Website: crate-barrel
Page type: delivery-shipping
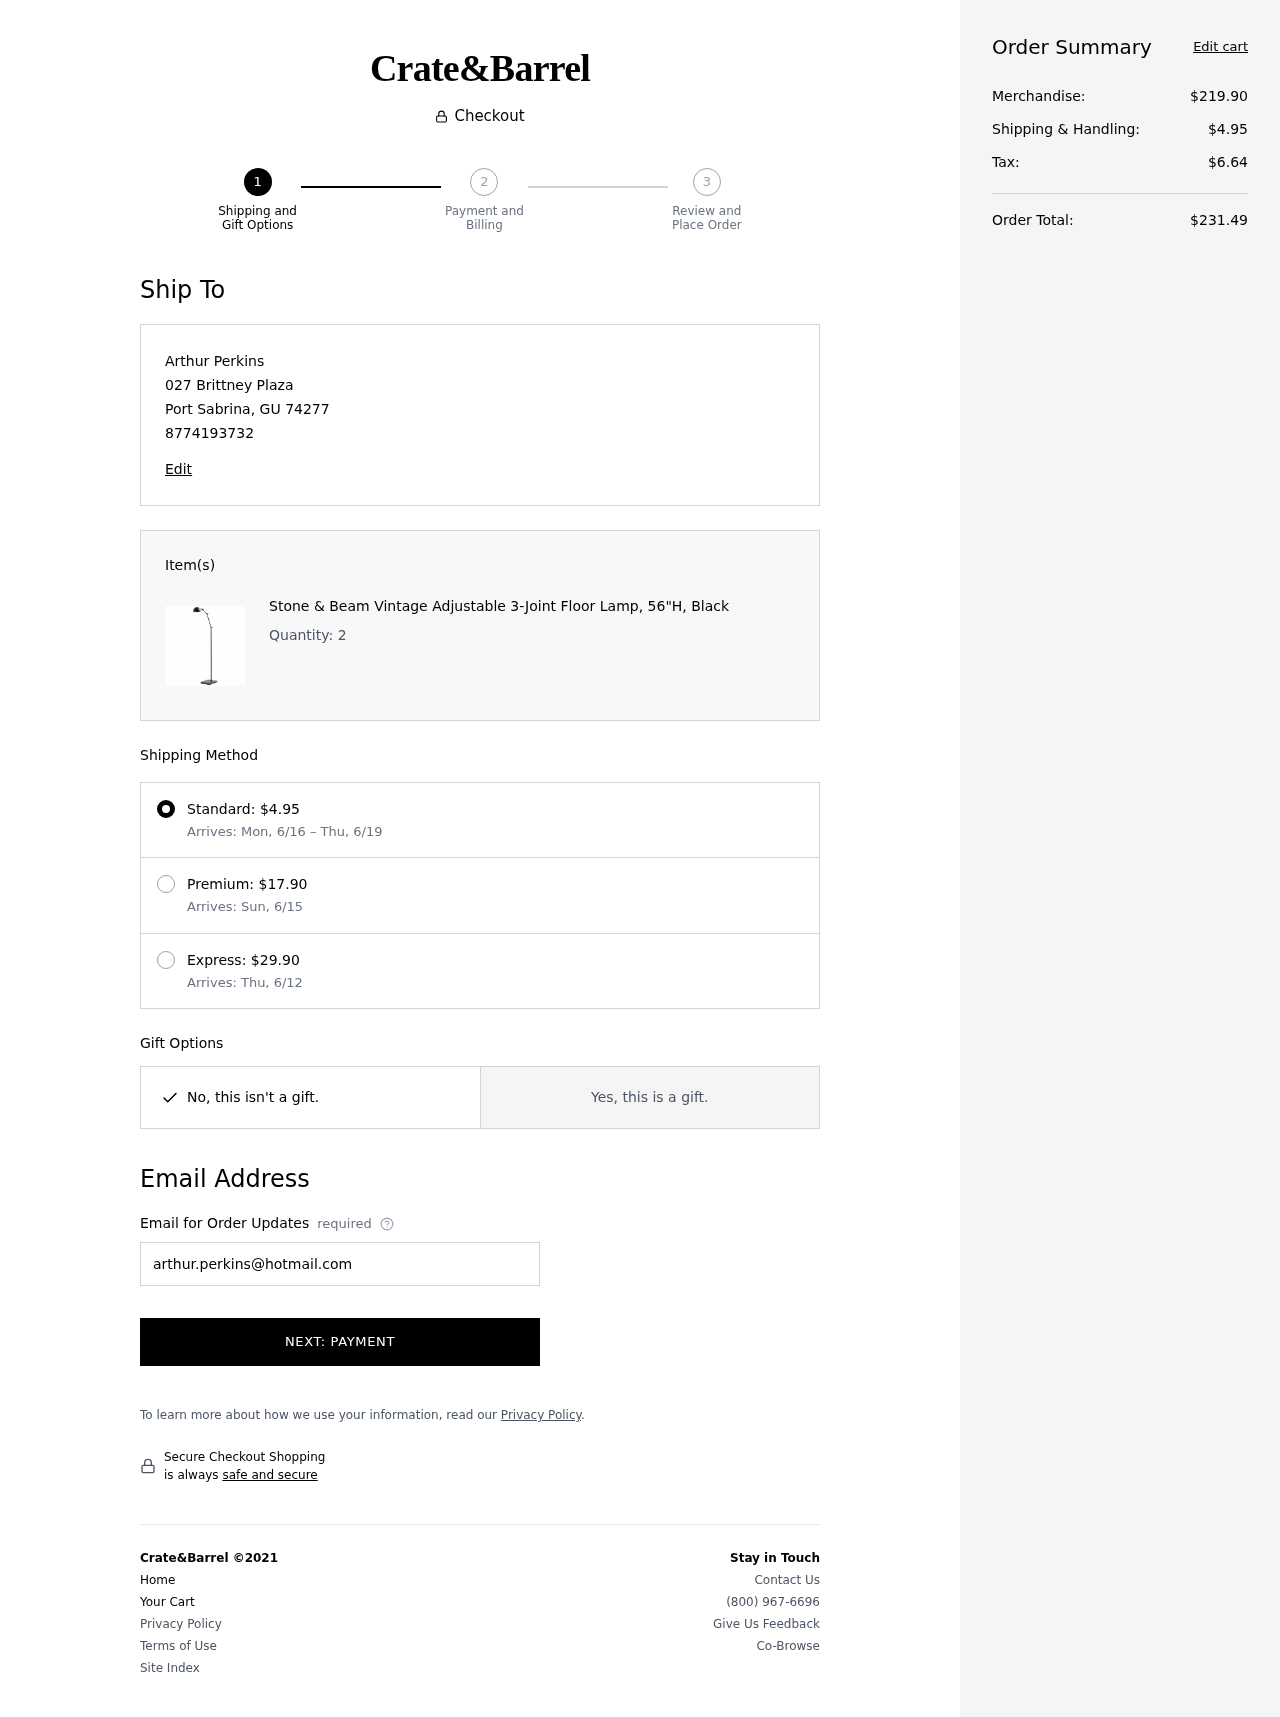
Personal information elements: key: PII_CITY
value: Port Sabrina
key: PII_EMAIL
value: arthur.perkins@hotmail.com
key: PII_FULLNAME
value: Arthur Perkins
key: PII_PHONE
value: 8774193732
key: PII_POSTCODE
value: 74277
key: PII_STATE_ABBR
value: GU
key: PII_STREET
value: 027 Brittney Plaza
Product elements: key: PRODUCT1_NAME
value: Stone & Beam Vintage Adjustable 3-Joint Floor Lamp, 56"H, Black
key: PRODUCT1_QUANTITY
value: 2
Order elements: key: ORDER_SHIPPING_COST
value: $4.95
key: ORDER_SHIPPING_DATE
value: Mon, 6/16
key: ORDER_DELIVERY_DATE
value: Thu, 6/19
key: ORDER_SHIPPING_COST2
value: $17.90
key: ORDER_DELIVERY_DATE2
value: Arrives: Sun, 6/15
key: ORDER_SHIPPING_COST3
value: $29.90
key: ORDER_DELIVERY_DATE3
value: Arrives: Thu, 6/12
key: ORDER_SUBTOTAL
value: $219.90
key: ORDER_TAX
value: $6.64
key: ORDER_TOTAL
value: $231.49